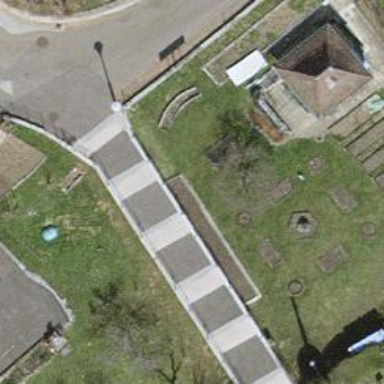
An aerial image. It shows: Paved steps.